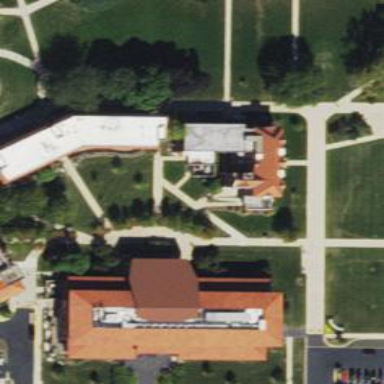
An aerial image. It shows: View of university building.